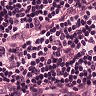
Metastatic tissue present: no